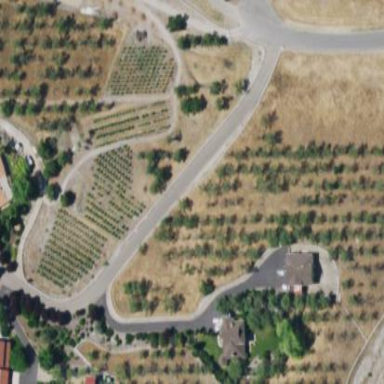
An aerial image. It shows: Orchard.